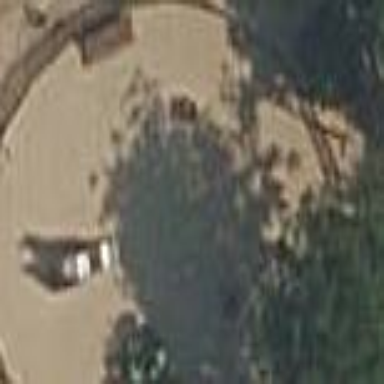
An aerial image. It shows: Playground area for leisure land.